【题型】解答题　【知识点】立体几何　【难度】easy
设四面体$ABCD$中，有$k$条棱长为$a$，其余$6-k$条棱长为1。

(1) $k=1$时，求$a$的取值范围；
(2) $k=2$时，求$a$的取值范围。
【解答】

\textbf{【答案】}
(1) $a\in(0,\sqrt{3})$
(2) $a\in\left(0,\frac{\sqrt{6}+\sqrt{2}}{2}\right)$

\textbf{【知识点】} 棱锥的结构特征和分类。

\textbf{【分析】}
(1) 不妨设$AB=a$，可折叠三角形，观察$AB$的长度即可；
(2) 分别讨论两边在一个三角形内和两边为四面体对棱这两种情况，结合等腰三角形性质和三角形两边之和大于第三边的性质求解$a$的范围。

\textbf{【详解】}
(1) 设$AB=a$，$AC=AD=DA=DB=DC=BC=1$，固定$\triangle BCD$，让$\triangle ACD$绕$CD$转动。
当$A$接近$B$时，$a$接近于0；当$\triangle ACD$与$\triangle BCD$接近于共面时，$a$接近于$\sqrt{3}$，
故$a\in(0,\sqrt{3})$。

(2) 第一种情况：两边在一个三角形内：

假设$AB=AC=a>0$，$DA=DB=DC=BC=1$，$E$为$D$在底面的射影，
由题意得$EA=EB=EC$，假设$BC$中点为$O$，连结$EO$，假设$EA=EC=x<1$，
则$EO=\sqrt{x^2-\frac{1}{4}}$，$AO=x+\sqrt{x^2-\frac{1}{4}}$，$AO^2+CO^2=AC^2$，即$\left(x+\sqrt{x^2-\frac{1}{4}}\right)^2+\frac{1}{4}=a^2$，
解得$a^2=(4a^2-1)x^2$，则$x=\frac{a^2}{\sqrt{4a^2-1}}<1$且$a>\frac{1}{2}$，
即$4a^4-1<0$，故$2-\sqrt{3}<a^2<2+\sqrt{3}$，则$\frac{\sqrt{6}-\sqrt{2}}{2}<a<\frac{\sqrt{6}+\sqrt{2}}{2}$，
综上，$\frac{\sqrt{6}-\sqrt{2}}{2}<a<\frac{\sqrt{6}+\sqrt{2}}{2}$。

第二种情况：两边不在一个三角形内：

假设$AC=BD=a$，$AB=AD=CB=CD=1$，
发现当等腰三角形两腰的夹角接近$0^\circ$时，$a$在减小但总是存在的，故$a>0$。
假设$AC=BD=a$，$AB=AD=CB=CD=1$，取$AC$中点$G$，连接$DG,BG$，
则$DG=BG=\sqrt{1-\frac{a^2}{4}}$，
由两边之和大于第三边可知：$2\sqrt{1-\frac{a^2}{4}}>a$，解得：$a<\sqrt{2}$，故$a\in(0,\sqrt{2})$。

综上，$a\in\left(0,\frac{\sqrt{6}+\sqrt{2}}{2}\right)$。

\textbf{【点睛】} 关键点点睛：等腰三角形性质和三角形两边之和大于第三边的性质，是解决第二问的关键。

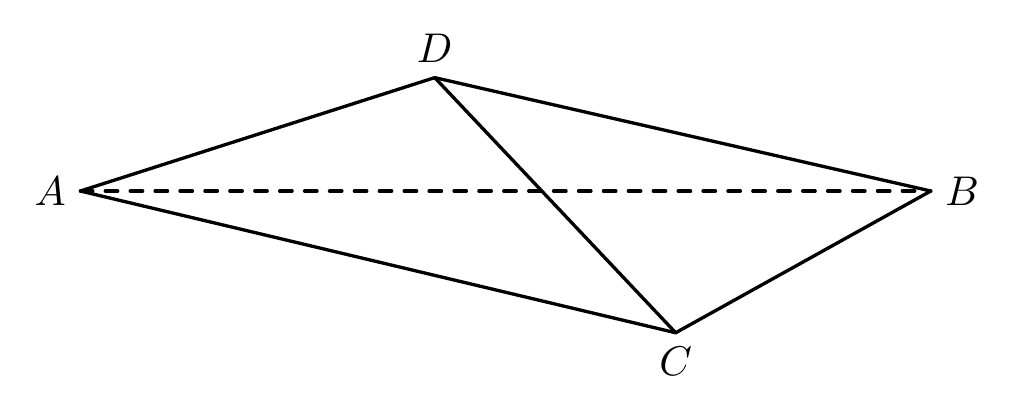
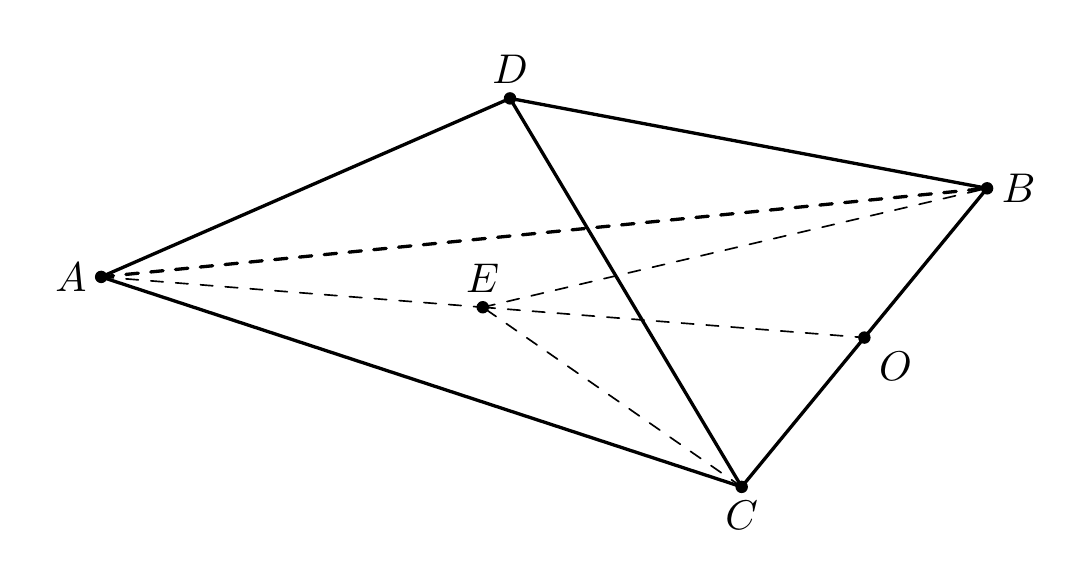
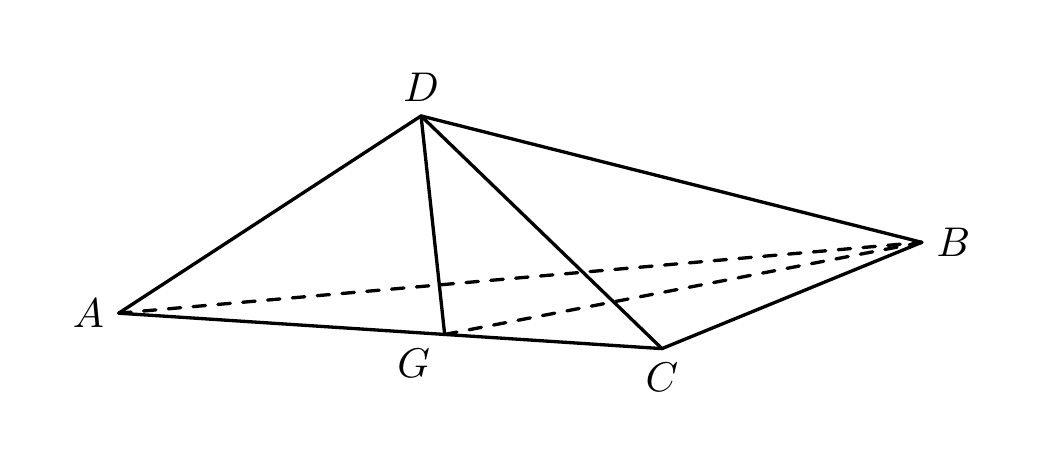